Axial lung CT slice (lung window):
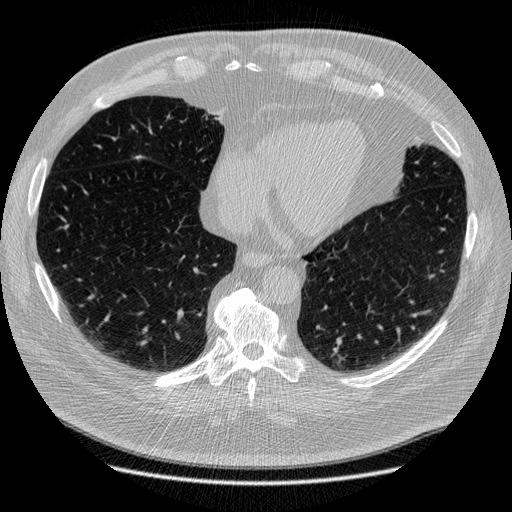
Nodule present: yes
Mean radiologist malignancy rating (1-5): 1